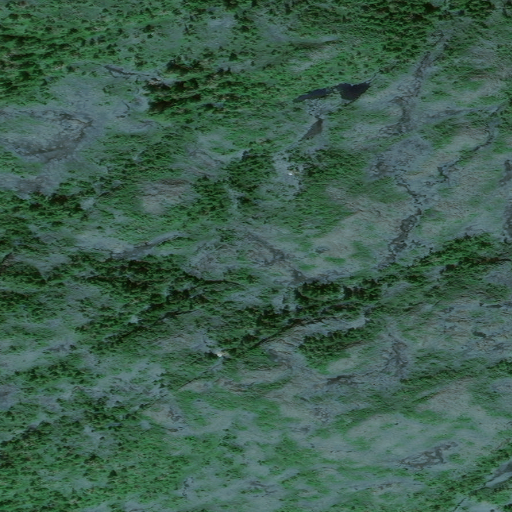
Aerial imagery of island in Alaska named Disk Island containing only unknown